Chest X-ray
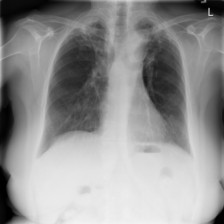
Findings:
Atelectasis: negative
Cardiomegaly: negative
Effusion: negative
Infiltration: negative
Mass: negative
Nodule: negative
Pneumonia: negative
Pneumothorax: negative
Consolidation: negative
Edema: negative
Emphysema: negative
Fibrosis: negative
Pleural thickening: negative
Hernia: negative